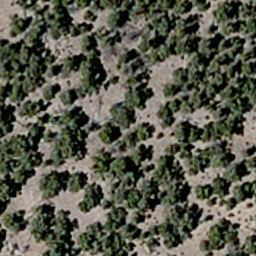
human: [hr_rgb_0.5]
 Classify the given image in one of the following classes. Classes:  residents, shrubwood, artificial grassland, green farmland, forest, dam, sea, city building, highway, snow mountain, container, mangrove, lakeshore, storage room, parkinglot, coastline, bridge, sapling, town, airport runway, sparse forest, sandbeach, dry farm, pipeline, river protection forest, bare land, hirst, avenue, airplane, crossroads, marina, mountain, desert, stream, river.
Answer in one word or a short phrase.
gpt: sparse forest